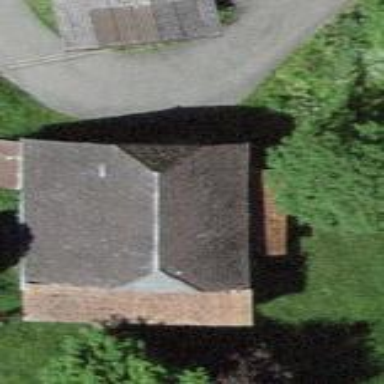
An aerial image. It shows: Barn.